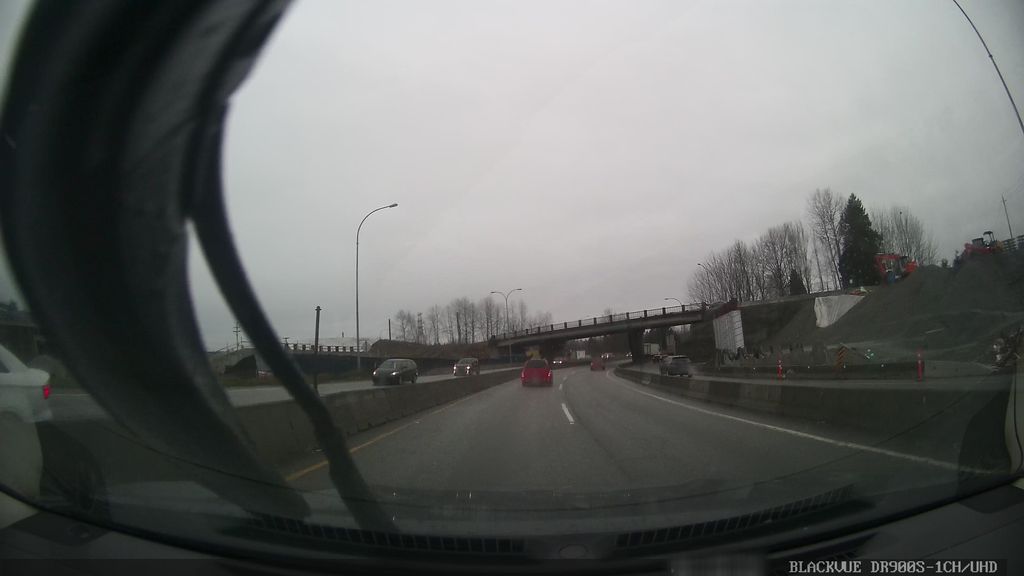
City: vancouver